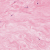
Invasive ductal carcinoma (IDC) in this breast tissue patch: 0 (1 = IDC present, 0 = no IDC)